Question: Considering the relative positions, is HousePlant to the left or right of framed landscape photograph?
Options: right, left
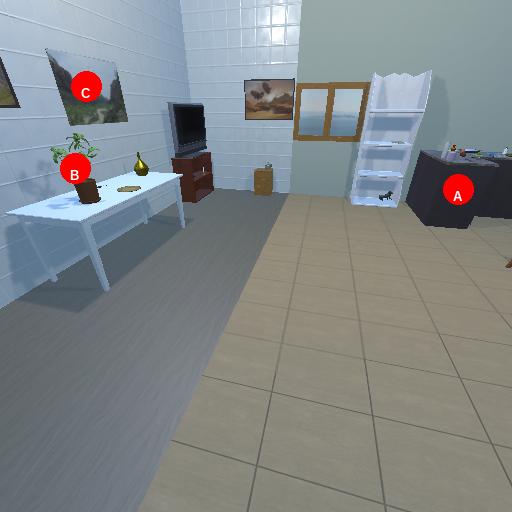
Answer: right